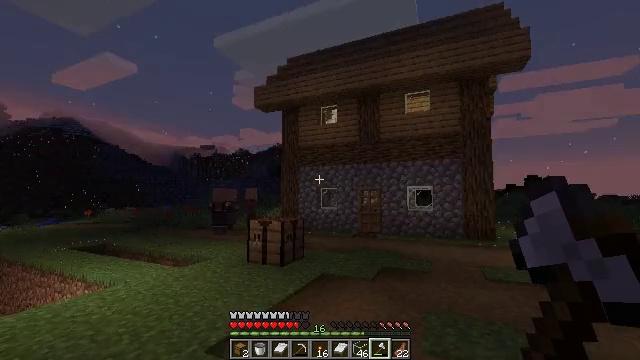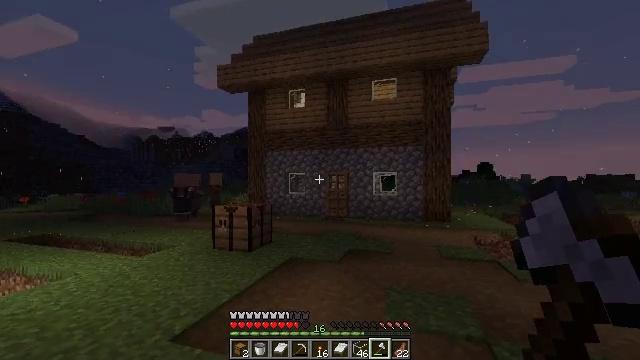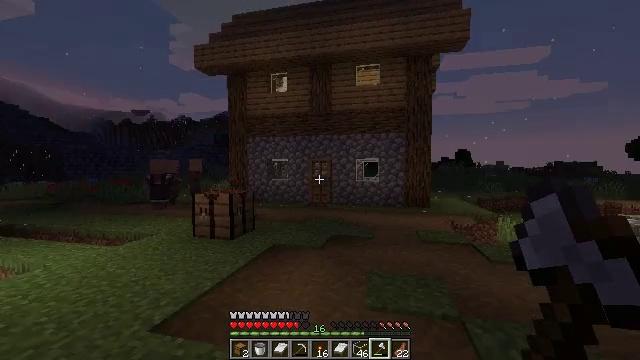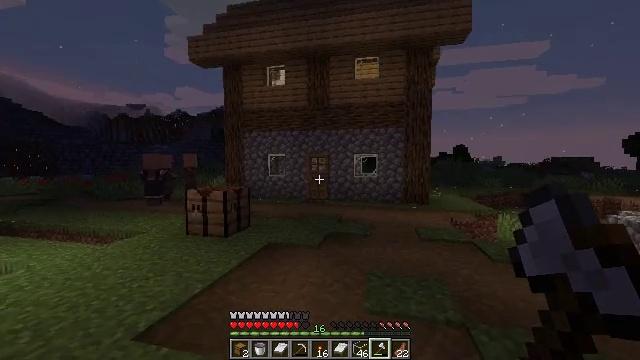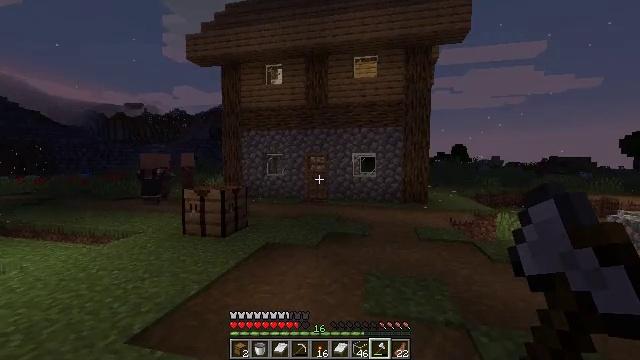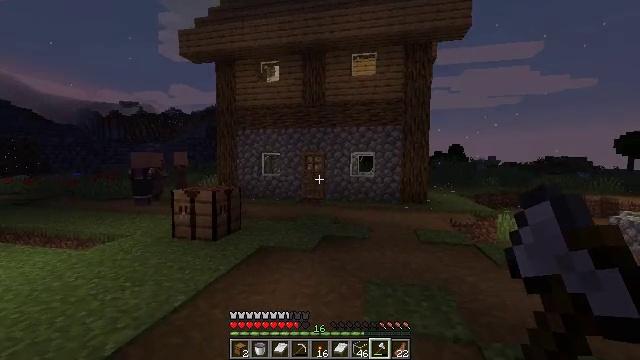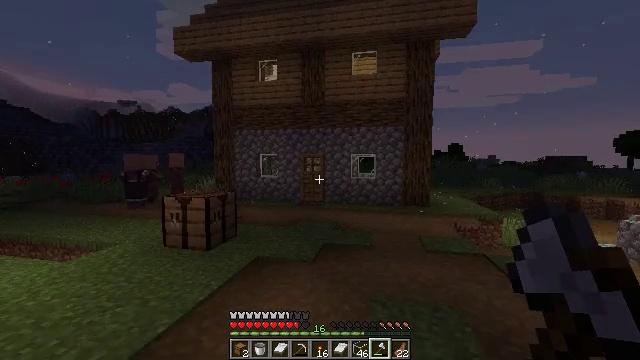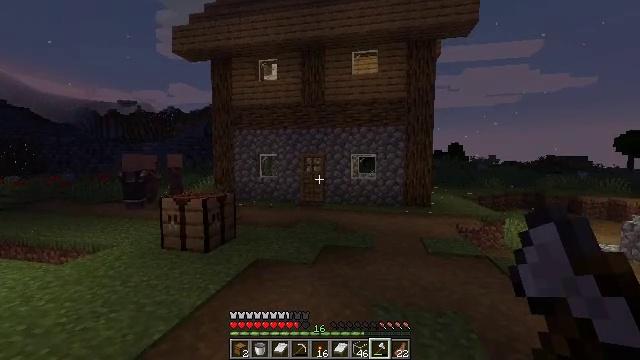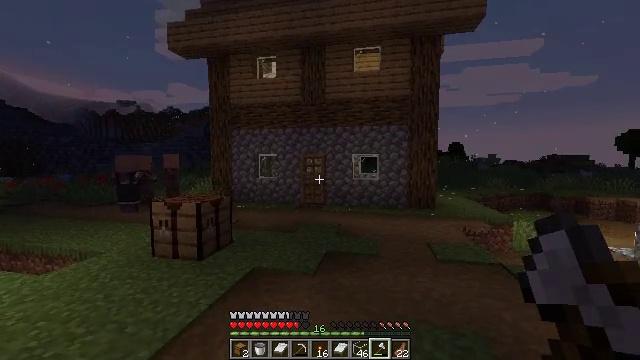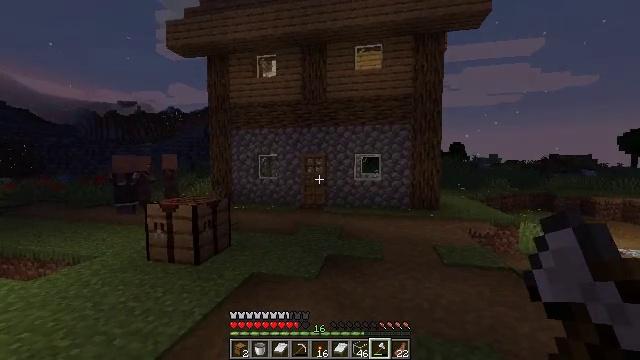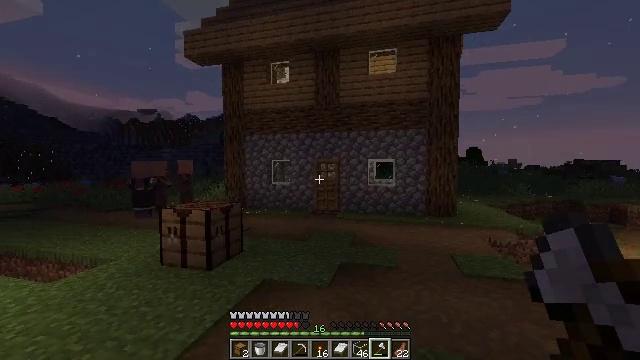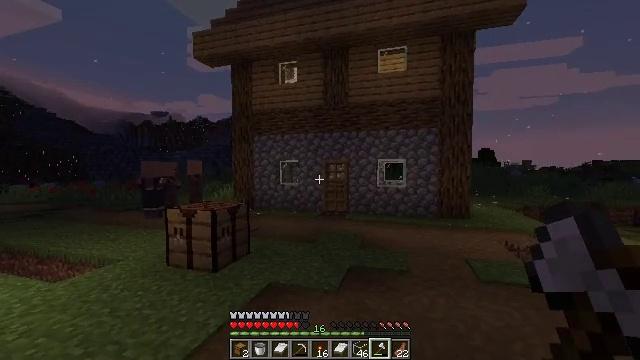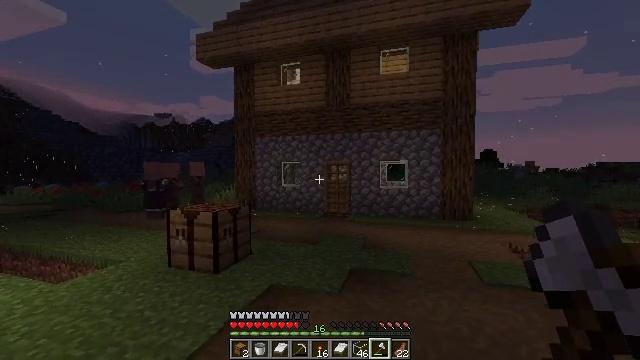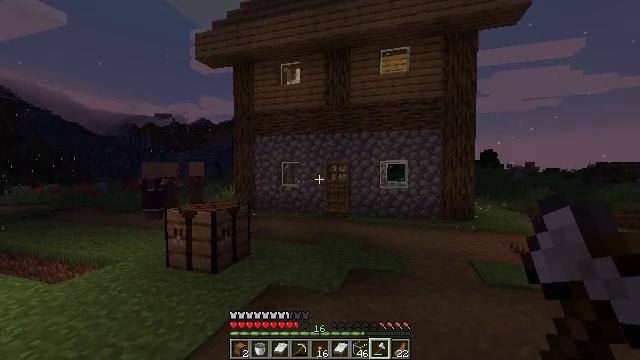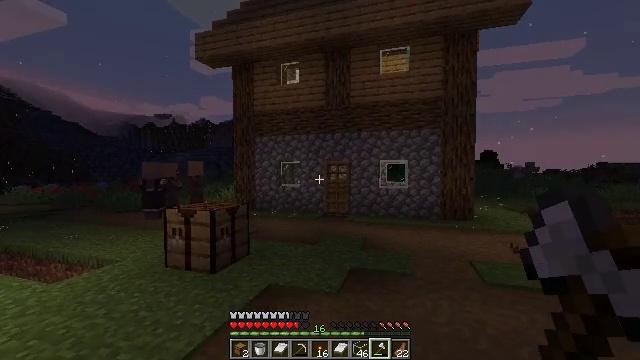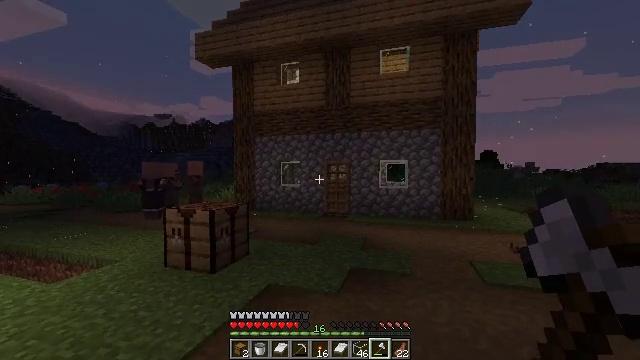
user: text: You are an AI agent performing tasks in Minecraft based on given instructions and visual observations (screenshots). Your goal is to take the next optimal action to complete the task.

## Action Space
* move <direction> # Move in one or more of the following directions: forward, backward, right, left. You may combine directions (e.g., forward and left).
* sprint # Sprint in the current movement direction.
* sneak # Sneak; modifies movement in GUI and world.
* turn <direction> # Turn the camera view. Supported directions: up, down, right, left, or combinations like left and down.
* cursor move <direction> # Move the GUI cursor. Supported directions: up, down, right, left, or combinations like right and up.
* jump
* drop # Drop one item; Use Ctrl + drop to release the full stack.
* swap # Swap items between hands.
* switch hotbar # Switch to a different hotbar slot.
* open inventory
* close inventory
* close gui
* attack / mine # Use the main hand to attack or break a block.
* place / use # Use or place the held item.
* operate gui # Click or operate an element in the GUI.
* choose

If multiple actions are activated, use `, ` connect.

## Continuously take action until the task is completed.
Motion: motion action
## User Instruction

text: Break the yellow bed.
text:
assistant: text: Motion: turn right and down
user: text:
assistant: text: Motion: move forward, turn right and down
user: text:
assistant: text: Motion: move forward, turn down
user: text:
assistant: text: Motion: move forward
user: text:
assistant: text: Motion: move forward
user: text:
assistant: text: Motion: move forward
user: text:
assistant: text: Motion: move forward
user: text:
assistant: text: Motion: move forward
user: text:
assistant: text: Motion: move forward
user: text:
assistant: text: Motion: turn left and up
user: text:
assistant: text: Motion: turn left
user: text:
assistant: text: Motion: no_op
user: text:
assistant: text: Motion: no_op
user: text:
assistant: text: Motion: no_op
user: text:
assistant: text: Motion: no_op
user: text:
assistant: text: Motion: turn left
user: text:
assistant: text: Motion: turn left
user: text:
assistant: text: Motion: turn left
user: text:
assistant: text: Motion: turn left and down
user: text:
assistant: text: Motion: move forward, turn left and down
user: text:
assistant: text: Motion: move forward, turn left
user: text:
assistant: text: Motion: move forward, turn left
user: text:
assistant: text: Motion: move forward, turn left
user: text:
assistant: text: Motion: move forward, sprint, turn left
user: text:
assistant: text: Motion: move forward, sprint, turn left
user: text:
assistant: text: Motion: move forward, sprint, turn left
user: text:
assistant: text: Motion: move forward, sprint, turn left and down
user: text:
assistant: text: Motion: move forward, turn left
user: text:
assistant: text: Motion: move forward, sprint, turn left and down
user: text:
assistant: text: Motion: move forward, sprint, turn left